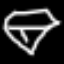
Label: diamond